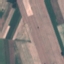
Land use / land cover class: AnnualCrop